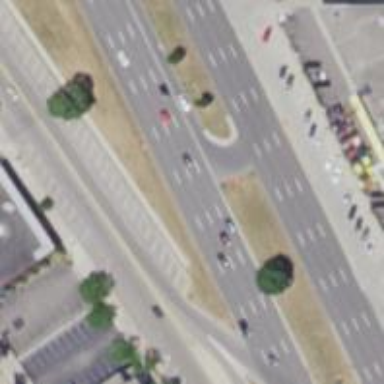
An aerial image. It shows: Primary link road with asphalt surface.